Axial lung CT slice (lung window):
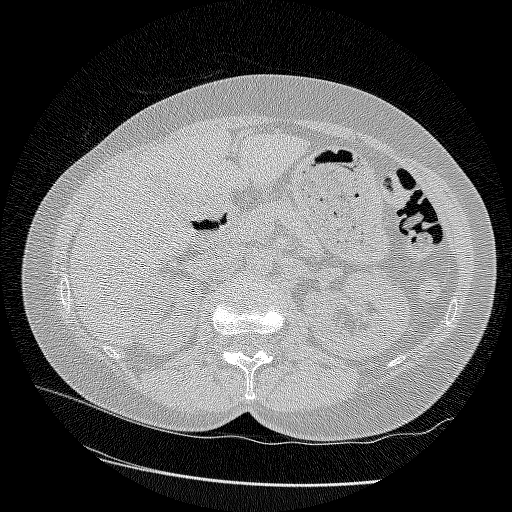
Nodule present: no